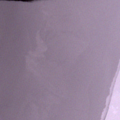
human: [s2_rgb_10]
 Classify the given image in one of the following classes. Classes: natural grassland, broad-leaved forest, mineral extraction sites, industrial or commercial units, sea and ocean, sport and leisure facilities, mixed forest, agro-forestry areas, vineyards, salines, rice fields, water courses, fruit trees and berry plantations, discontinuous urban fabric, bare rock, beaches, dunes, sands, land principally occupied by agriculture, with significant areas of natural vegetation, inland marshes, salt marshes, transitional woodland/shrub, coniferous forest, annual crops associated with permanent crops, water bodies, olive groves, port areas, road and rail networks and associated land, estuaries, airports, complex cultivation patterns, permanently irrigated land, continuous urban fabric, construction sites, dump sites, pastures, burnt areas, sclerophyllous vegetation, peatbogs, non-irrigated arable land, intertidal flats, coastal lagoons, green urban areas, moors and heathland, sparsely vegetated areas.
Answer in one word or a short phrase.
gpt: sea and ocean